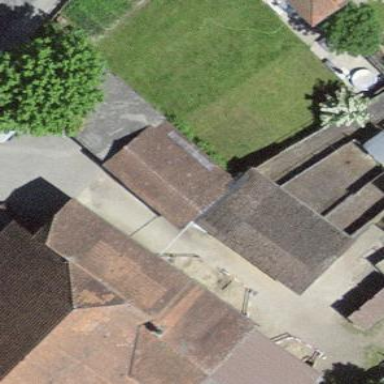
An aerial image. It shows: Garage.